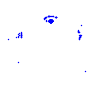
Particle: electron